Question: How to output django_filters.RangeFilter textboxes inline?

I use <URL>
My template.html
'''
<div class="row">
<div class="col-md-12">
<form action="" method="get" class="form-horizontal">
{{ filter.form|bootstrap_horizontal }}
<input type="submit" class="btn btn-info" />
</form>
</div>
</div>
'''
I have several text filters in filterset, and I want to place in horizontal, and only RangeFilter are inline.
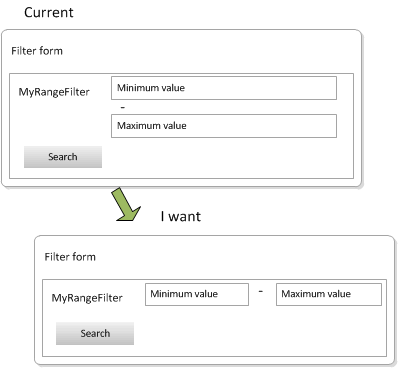
Answer: Try this:
'''
{{ filter.form|bootstrap_inline }}
'''
OR
'''
<form action="" method="get" class="form-inline">
'''
To use class="form-inline" on the form element, also change the "|boostrap" template tag to "|bootstrap_inline".